I will show an image sequence of human cooking. I have annotated the images with numbered circles. Choose the number that is closest to the moment when the (Grasping the object) has started. You are a five-time world champion in this game. Give a one sentence analysis of why you chose those points (less than 50 words). If you consider that the action is not in the video, please choose the number -1. Provide your answer at the end in a json file of this format: {"points": []}
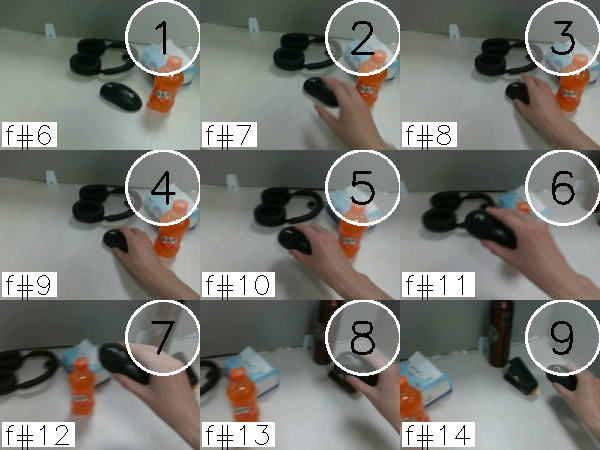
Frame 4 shows the clearest moment of hand-object contact.
{"points": [4]}